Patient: sex M, age 78
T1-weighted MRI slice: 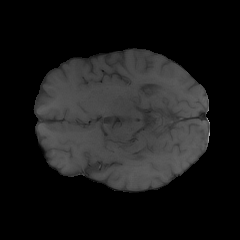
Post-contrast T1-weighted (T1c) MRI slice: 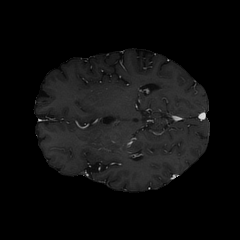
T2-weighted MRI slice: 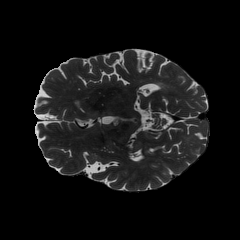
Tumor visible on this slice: no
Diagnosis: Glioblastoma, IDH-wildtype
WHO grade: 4